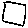
Label: square